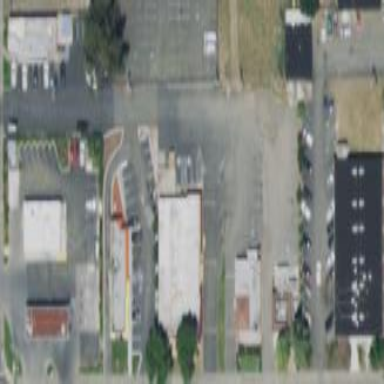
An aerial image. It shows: Retail area.